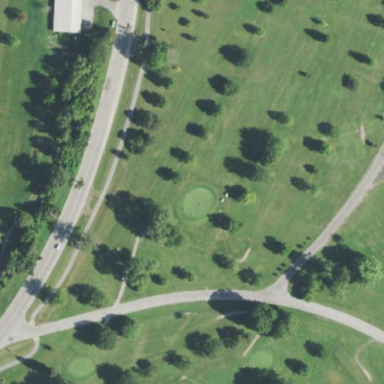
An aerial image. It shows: Grassy area designated as golf fairway.